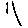
Label: line